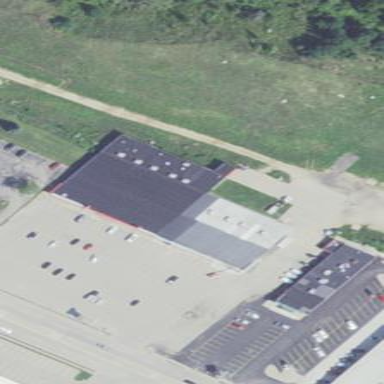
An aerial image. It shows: Building.